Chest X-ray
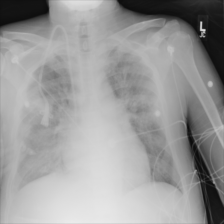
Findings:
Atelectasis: negative
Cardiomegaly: negative
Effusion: negative
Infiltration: positive
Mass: negative
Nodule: negative
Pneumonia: negative
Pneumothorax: negative
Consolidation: negative
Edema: positive
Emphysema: negative
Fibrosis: negative
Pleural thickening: negative
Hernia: negative